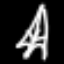
Label: The Eiffel Tower